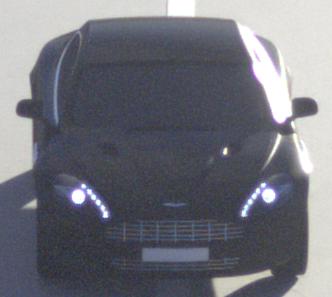
Make: Aston Martin
Model: Rapide
Detailed model: Rapide
Model produced from: 2010/03
Model produced until: 2013/07
Doors: 5
Color: black
Road condition: dry road
Daytime: sunrise or sunset
Contrast: high contrast